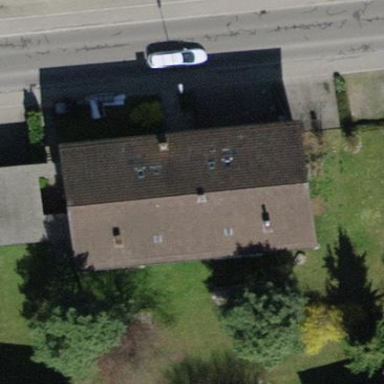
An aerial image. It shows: Pitched roof building.